Question: I want to draw an edge from a point below a node, to the node. Here is what I have so far:
'''
\begin{tikzpicture}
\Vertex[x=0,label=1, size=1.2]{A} \Vertex[x=3,size=1.2,label=2]{B} \Vertex[x=6,size=1.2,label=3]{C}
\Edge<URL>
\Edge<URL>
\Edge<URL>
\end{tikzpicture}
'''
Which yields:

I want to draw an arrow from about 3mm below node 1 directed to node 1
'''
\documentclass{article}
\usepackage{tikz-network}
\begin{document}
\begin{tikzpicture}
\Vertex[x=0,label=1, size=1.2]{A} \Vertex[x=3,size=1.2,label=2]{B} \Vertex[x=6,size=1.2,label=3]{C}
\Edge<URL>
\Edge<URL>
\Edge<URL>
\end{tikzpicture}
\end{document}
'''
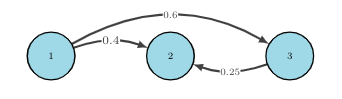
Answer: With the 'positioning' library of tikz, you could create a dummy node below 'A' at whatever distance you like and then draw the edge from this dummy node to 'A'
'''
\documentclass{article}
\usepackage{tikz-network}
\usetikzlibrary{positioning}
\begin{document}
\begin{tikzpicture}
\Vertex[x=0,label=1, size=1.2]{A}
\Vertex[x=3,size=1.2,label=2]{B}
\Vertex[x=6,size=1.2,label=3]{C}
\node[below=1.5cm of A] (D) {};
\Edge<URL>
\Edge<URL>
\Edge<URL>
\Edge<URL>
\end{tikzpicture}
\end{document}
'''
<URL>